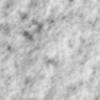
Label: no_change